Aerial crown-view tile of a tropical tree (Barro Colorado Island, Panama), acquired 20250915:
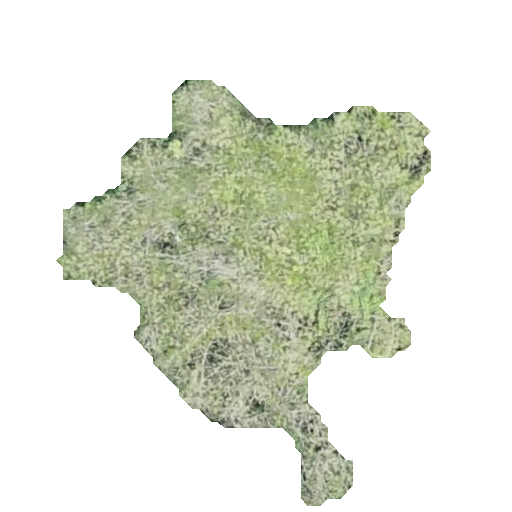
Species: Tabebuia rosea
GBIF accepted scientific name: Tabebuia rosea
Crown area: 121.915 m²